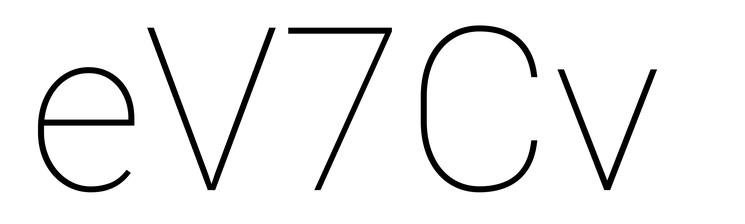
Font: Roboto_Thin